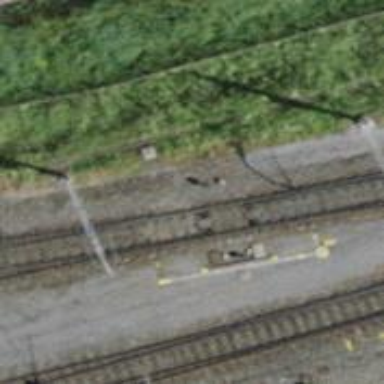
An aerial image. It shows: Railway switch.